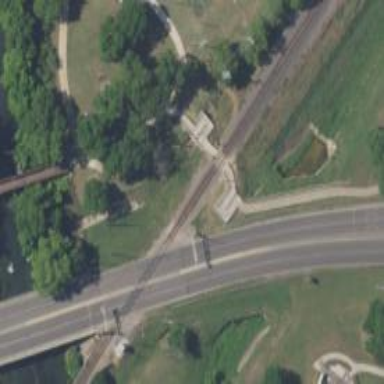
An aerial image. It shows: Railway crossing.